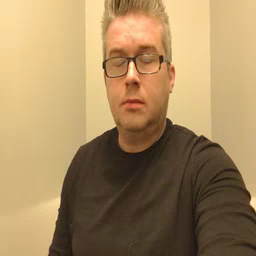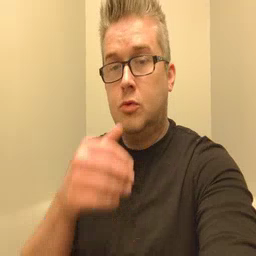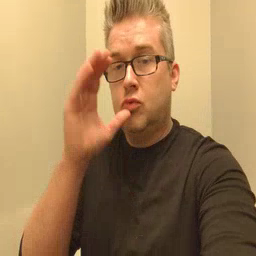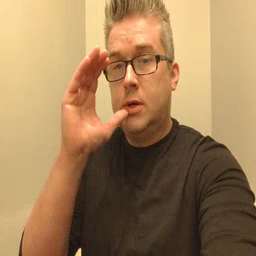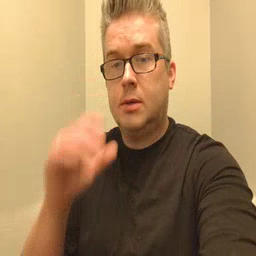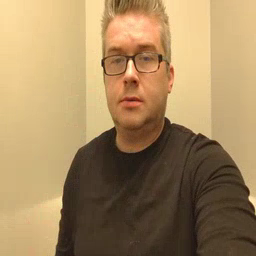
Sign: drink